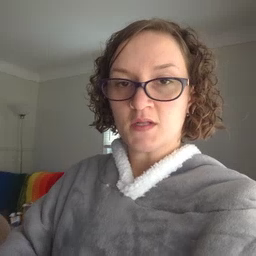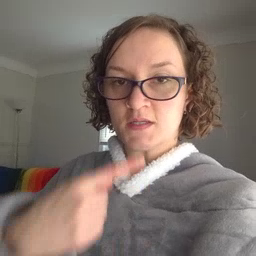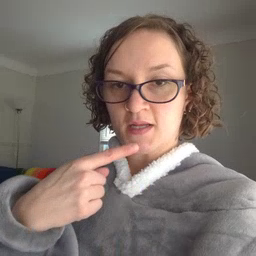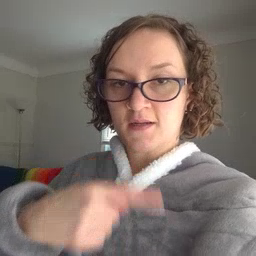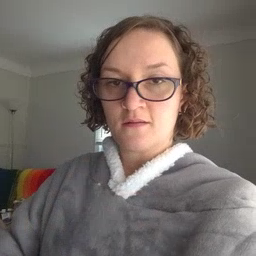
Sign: say